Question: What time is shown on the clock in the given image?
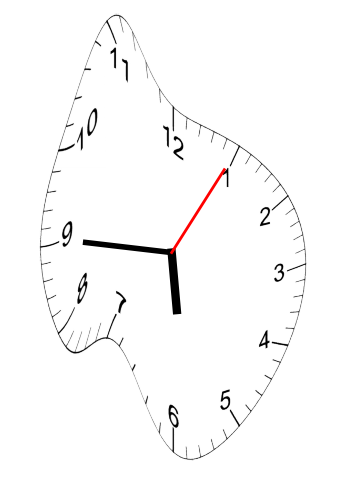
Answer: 05:45:05